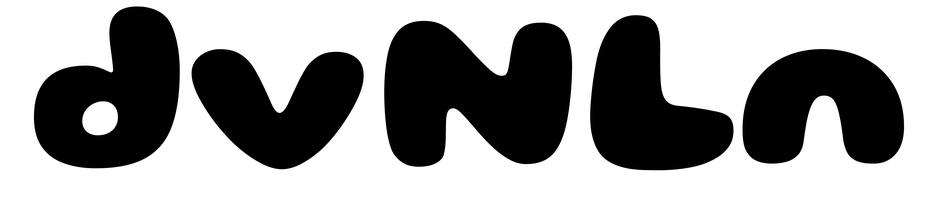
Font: Gluten_ExtraBold